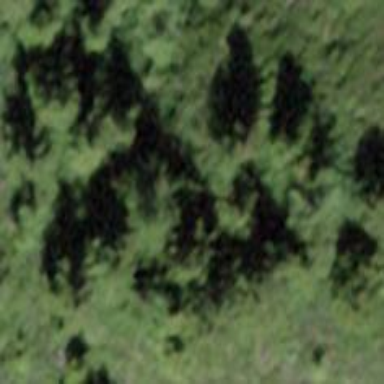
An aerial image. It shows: Forest area.